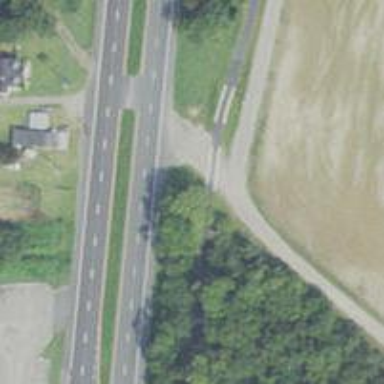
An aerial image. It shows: Marked road crossing.